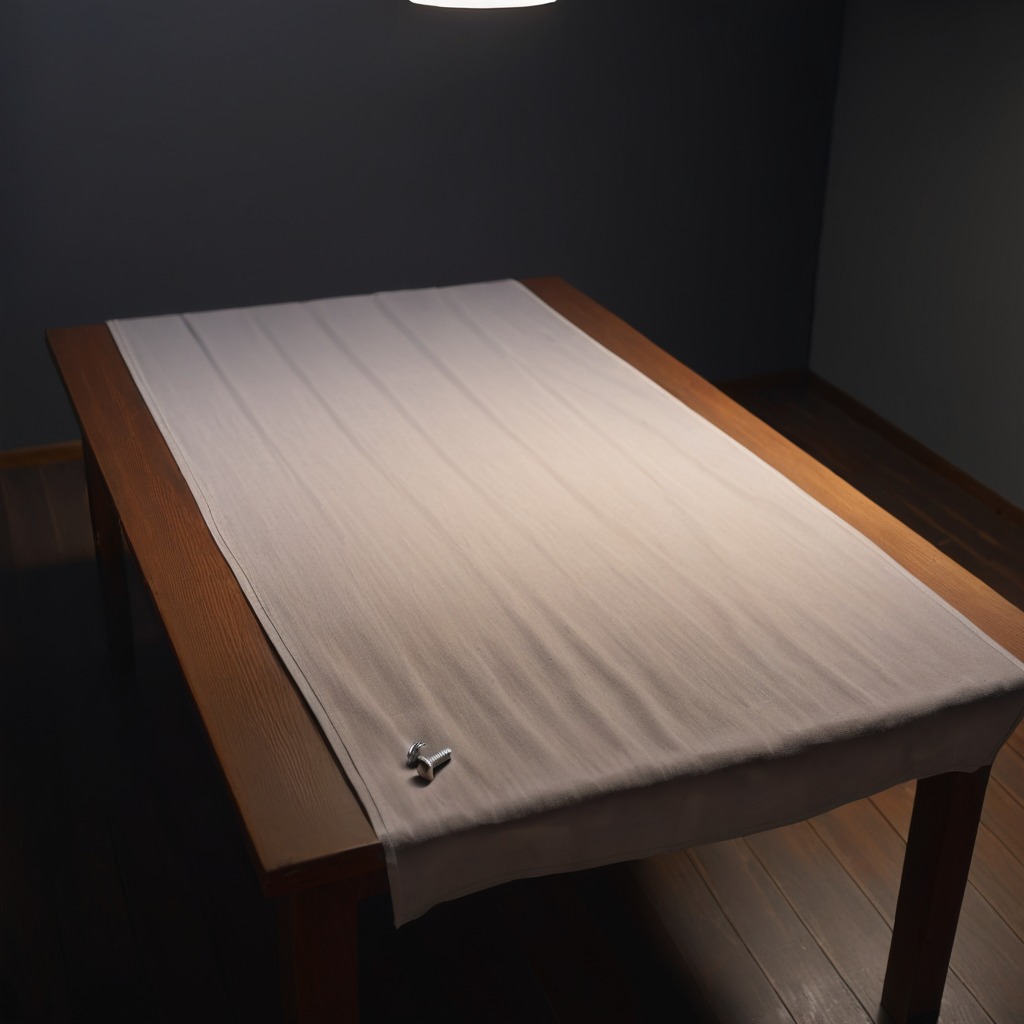
A metal screw is lying on a wooden table.